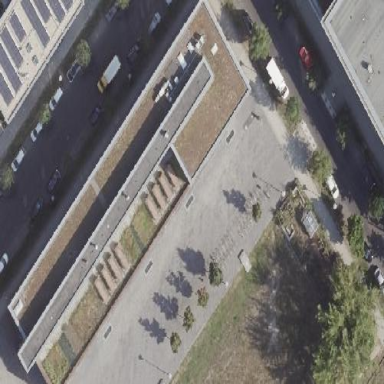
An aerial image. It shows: Building with flat roof.